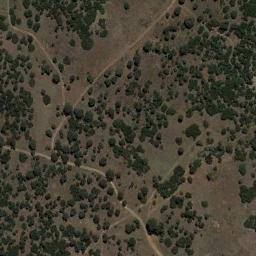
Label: chaparral